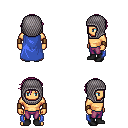
a pixel art fantasy rpg character, male body template, human, tanned skin, blue cape, magenta pants, pink short bangs hairstyle, chain hood, leather bracers, black shoes, four views (front, back, left, right), 2x2 character sprite sheet, small pixel art, hard edges, no anti-aliasing